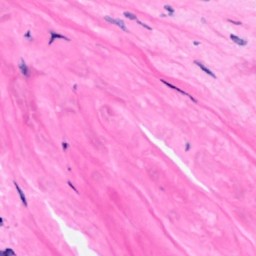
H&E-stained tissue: Breast